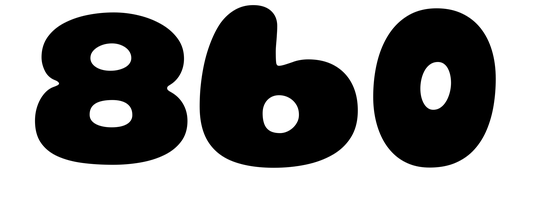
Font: Gluten_ExtraBold